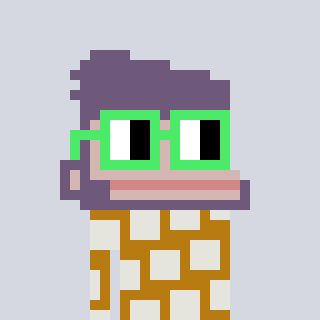
a pixel art character with square light green glasses, a ape-shaped head and a gold-colored body on a cool background